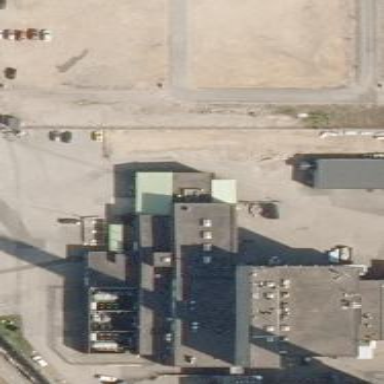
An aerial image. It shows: Power plant building.